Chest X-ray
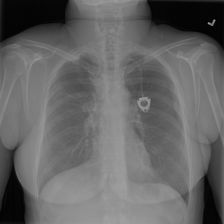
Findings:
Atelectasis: negative
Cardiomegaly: negative
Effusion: negative
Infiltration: negative
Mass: negative
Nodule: negative
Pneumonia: negative
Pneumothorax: negative
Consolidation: negative
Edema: negative
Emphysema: negative
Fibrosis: negative
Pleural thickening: negative
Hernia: negative